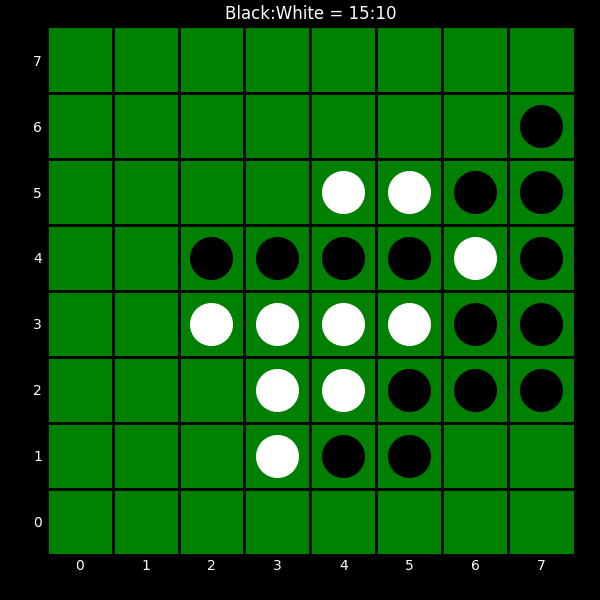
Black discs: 15
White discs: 10